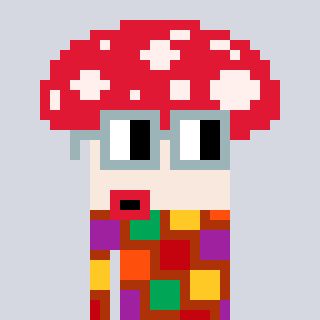
a pixel art character with square dark gray glasses, a mushroom-shaped head and a hotbrown-colored body on a cool background